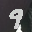
Label: 9